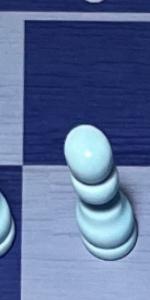
Label: Pawn_White